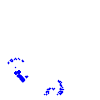
Particle: pion